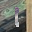
Label: 1